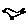
Label: bird